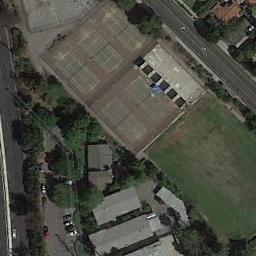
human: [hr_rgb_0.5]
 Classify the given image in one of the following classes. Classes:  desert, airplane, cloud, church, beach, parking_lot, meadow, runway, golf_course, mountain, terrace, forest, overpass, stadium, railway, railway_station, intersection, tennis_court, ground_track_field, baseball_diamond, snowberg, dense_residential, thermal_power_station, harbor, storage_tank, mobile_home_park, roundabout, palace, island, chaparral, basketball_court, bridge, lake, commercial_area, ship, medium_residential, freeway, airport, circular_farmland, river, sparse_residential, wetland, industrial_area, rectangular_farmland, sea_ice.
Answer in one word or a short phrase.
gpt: tennis_court